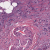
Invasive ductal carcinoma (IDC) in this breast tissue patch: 1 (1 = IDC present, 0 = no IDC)